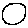
Label: moon